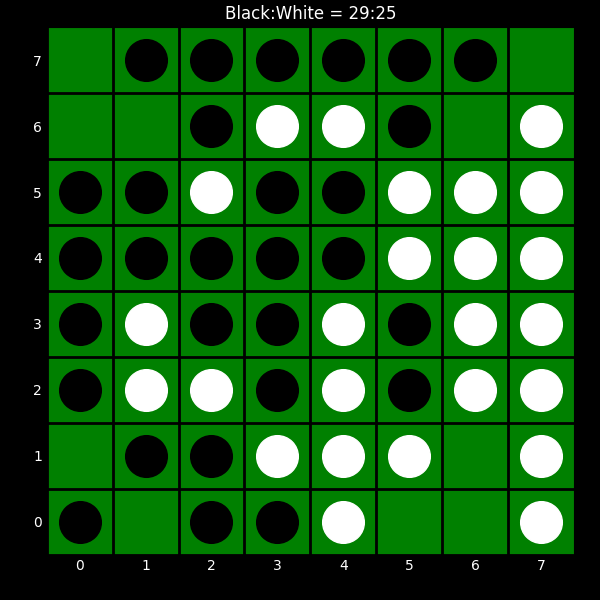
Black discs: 29
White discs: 25